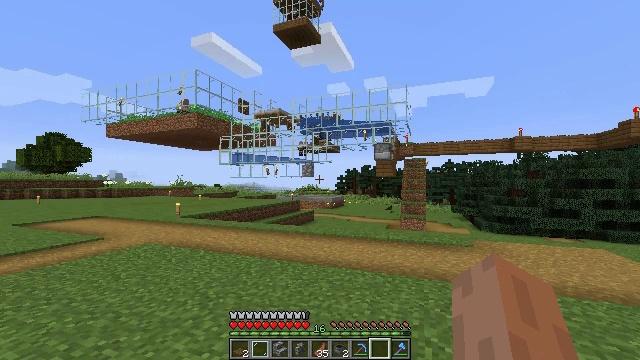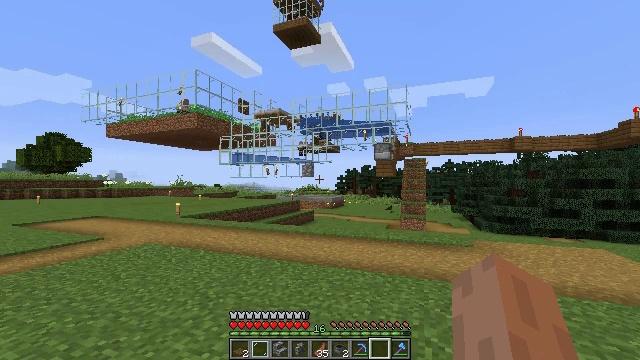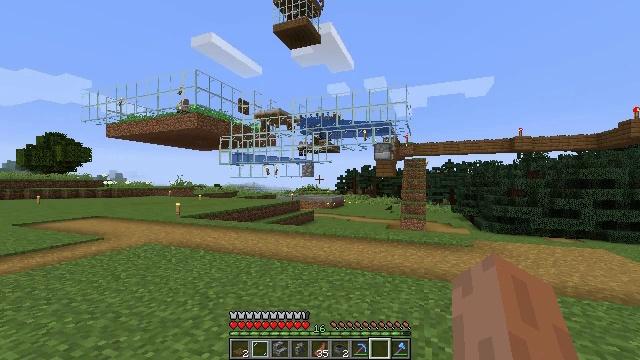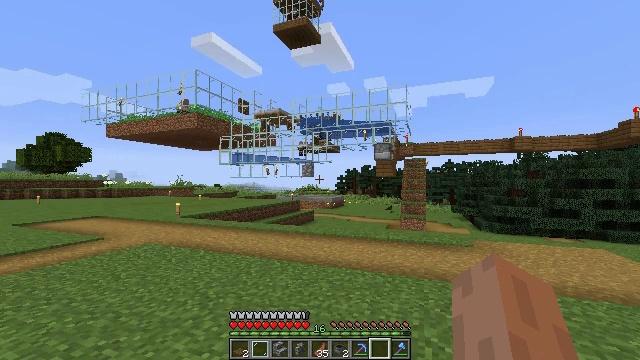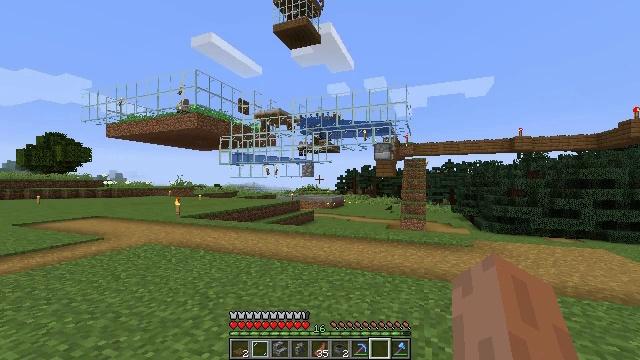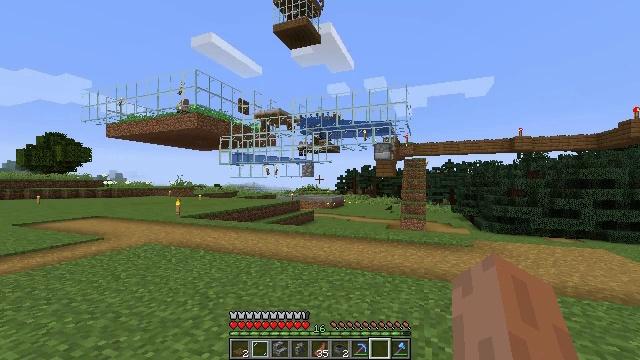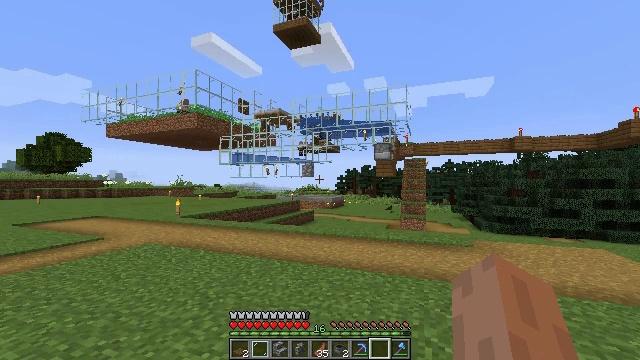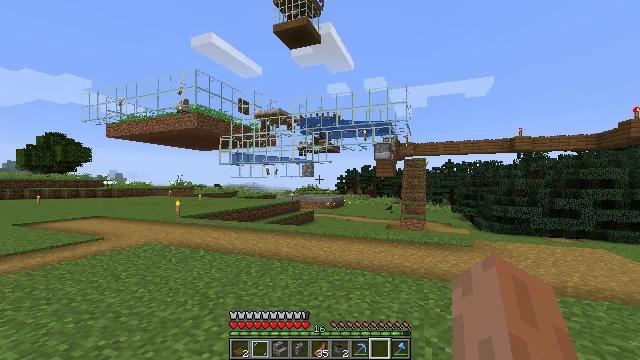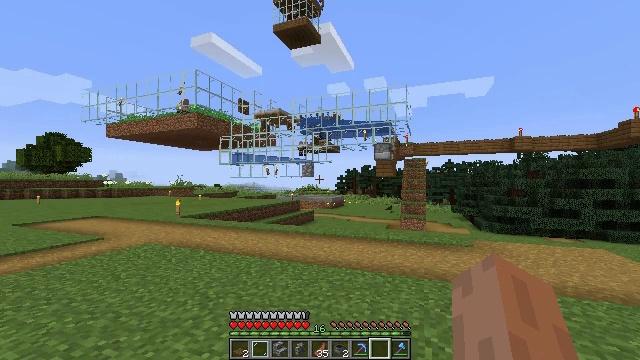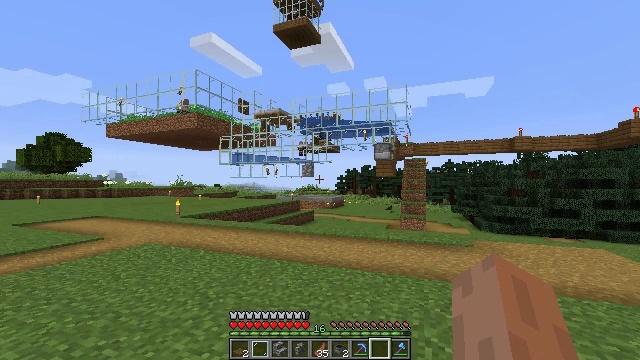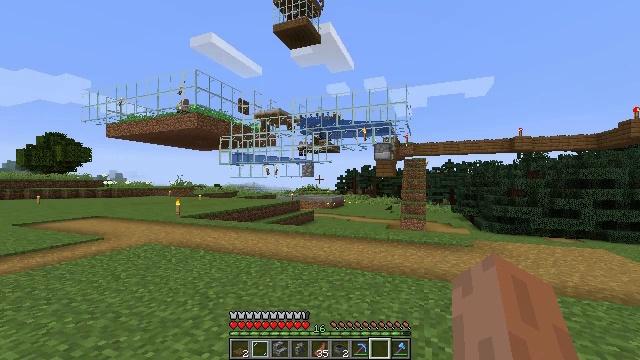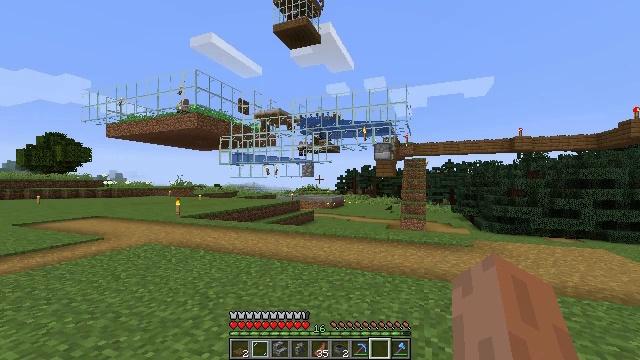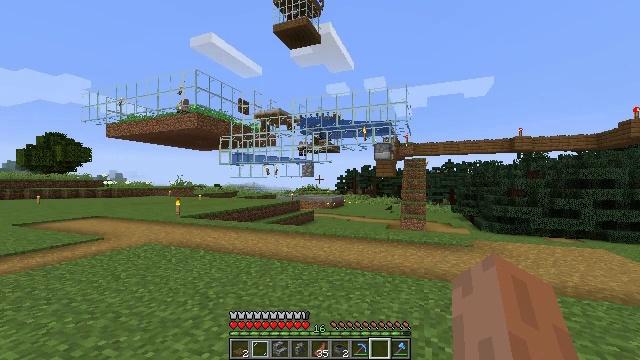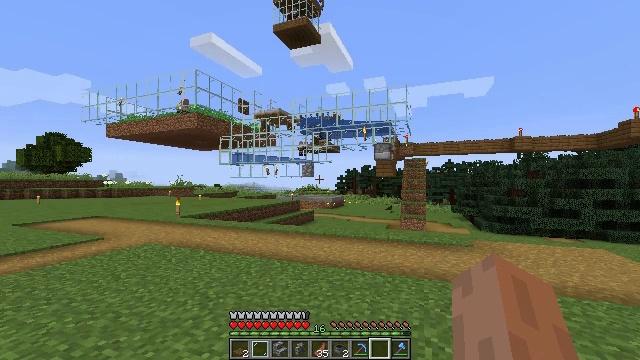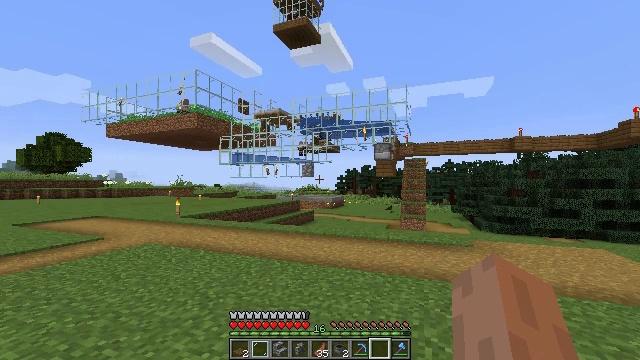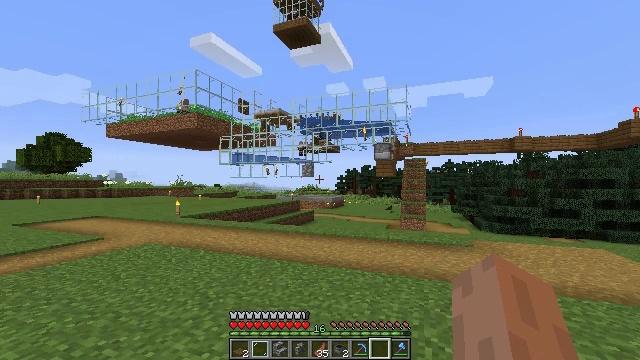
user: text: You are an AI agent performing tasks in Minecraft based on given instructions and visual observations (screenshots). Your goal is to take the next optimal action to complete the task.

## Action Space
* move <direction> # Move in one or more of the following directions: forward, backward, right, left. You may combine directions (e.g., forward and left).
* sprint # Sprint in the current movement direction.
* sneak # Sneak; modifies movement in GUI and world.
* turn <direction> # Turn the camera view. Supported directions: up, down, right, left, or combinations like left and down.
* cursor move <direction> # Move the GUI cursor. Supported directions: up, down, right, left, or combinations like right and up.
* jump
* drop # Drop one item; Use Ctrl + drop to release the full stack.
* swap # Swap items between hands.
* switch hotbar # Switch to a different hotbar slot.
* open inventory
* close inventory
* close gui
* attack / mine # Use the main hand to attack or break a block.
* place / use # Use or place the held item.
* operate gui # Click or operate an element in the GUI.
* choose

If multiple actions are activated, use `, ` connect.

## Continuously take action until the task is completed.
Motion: motion action
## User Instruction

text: Use the crafting table to make a minecart.
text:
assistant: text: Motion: no_op
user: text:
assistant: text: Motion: no_op
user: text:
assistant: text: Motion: no_op
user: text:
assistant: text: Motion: no_op
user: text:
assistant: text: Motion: no_op
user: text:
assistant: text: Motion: no_op
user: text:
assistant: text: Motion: no_op
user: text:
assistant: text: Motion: no_op
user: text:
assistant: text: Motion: no_op
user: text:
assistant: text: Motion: no_op
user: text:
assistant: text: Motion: no_op
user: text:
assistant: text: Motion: no_op
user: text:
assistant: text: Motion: no_op
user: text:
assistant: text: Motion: no_op
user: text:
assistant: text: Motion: no_op
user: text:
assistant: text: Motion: no_op
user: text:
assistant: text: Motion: no_op
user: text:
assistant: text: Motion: no_op
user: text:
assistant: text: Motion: no_op
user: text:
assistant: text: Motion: no_op
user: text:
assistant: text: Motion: no_op
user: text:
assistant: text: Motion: no_op
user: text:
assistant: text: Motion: no_op
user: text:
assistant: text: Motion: no_op
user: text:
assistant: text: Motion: no_op
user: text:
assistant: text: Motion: no_op
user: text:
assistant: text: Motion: no_op
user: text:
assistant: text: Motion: no_op
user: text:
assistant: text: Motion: no_op
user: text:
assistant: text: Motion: no_op